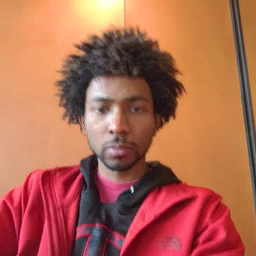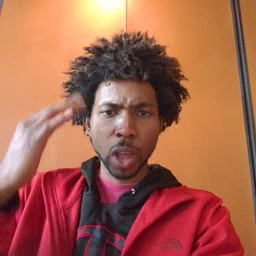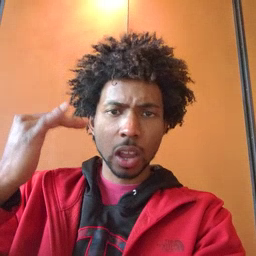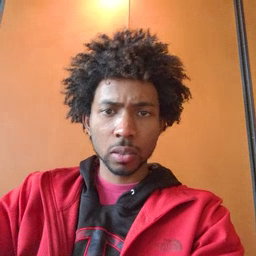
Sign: why